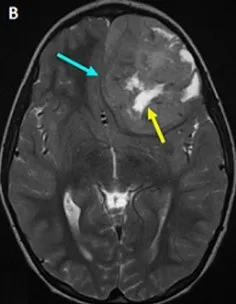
In heterogeneous isosignal on the T2 sequences.
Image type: radiology (mri)